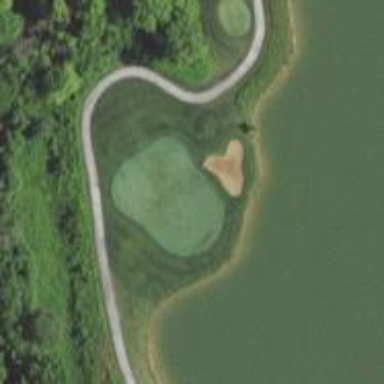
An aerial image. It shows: View of golf hole.